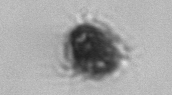
Label: Mesodinium